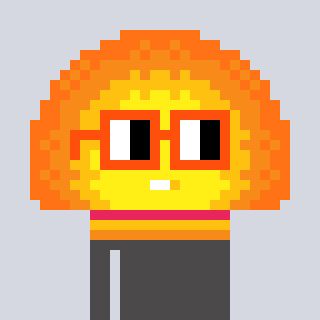
a pixel art character with square orange glasses, a sunset-shaped head and a grayscale-colored body on a cool background